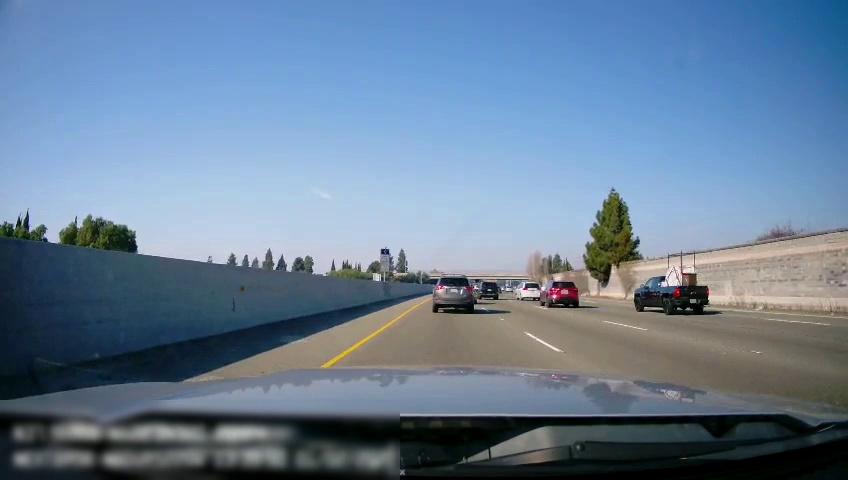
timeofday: Day
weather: Sunny
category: Drivable Space
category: Vehicles | Van
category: Vehicles | Truck
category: Vehicles | SUV
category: Vehicles | SUV
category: Vehicles | Car
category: Vehicles | SUV
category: Lanes | Alternate Lane
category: Lanes | Alternate Lane
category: Lanes | Alternate Lane
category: Lanes | Current Lane
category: Lanes | Current Lane
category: Traffic | Signs